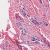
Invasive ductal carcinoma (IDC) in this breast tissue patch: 0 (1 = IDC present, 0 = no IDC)